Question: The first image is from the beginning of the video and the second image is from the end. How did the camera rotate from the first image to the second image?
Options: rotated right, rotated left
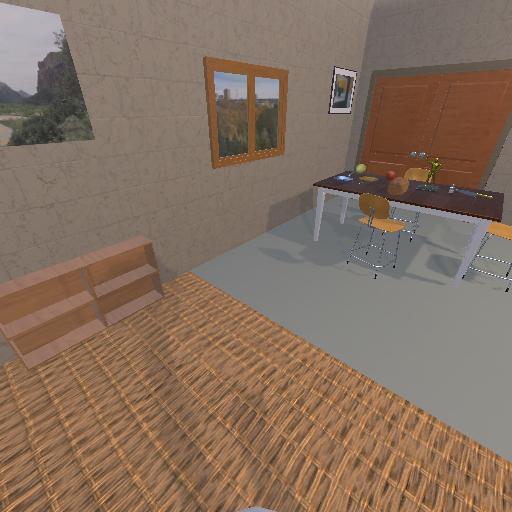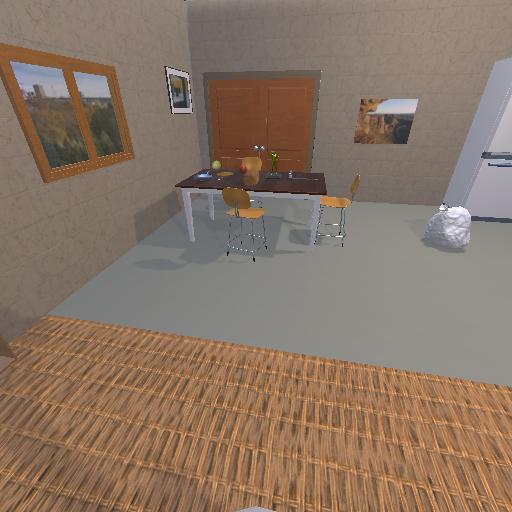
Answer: rotated right